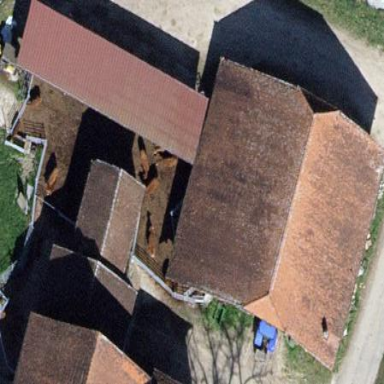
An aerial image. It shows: Farm building.